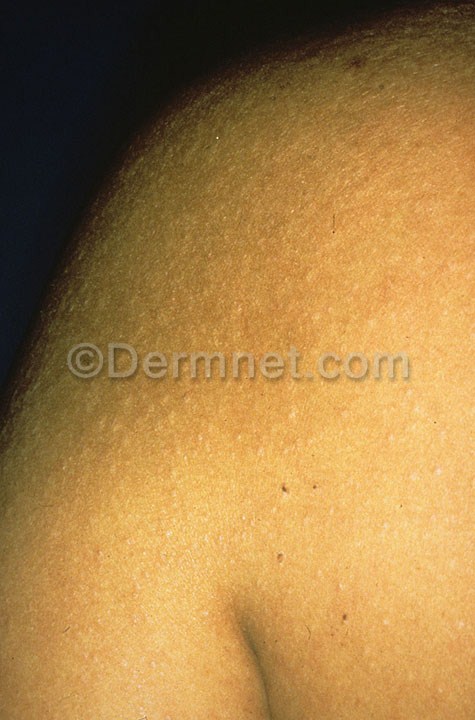
Disease: Herpes HPV and other STDs Photos